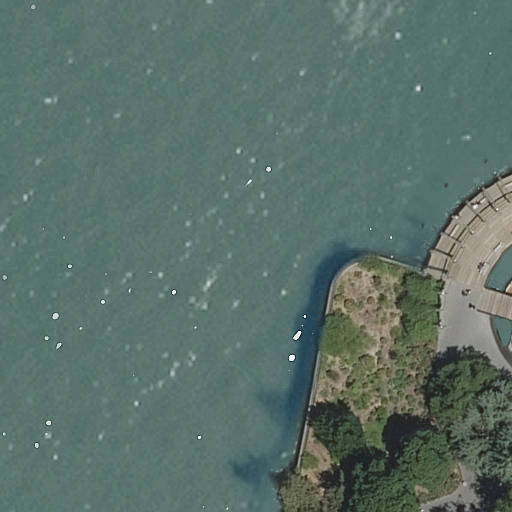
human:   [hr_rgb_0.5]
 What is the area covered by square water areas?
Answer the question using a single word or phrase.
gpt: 0m2

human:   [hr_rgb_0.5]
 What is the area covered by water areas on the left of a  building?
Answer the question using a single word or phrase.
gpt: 0m2

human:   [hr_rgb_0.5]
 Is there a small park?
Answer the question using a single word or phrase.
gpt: no

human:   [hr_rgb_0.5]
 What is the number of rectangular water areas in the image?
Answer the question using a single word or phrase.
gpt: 1

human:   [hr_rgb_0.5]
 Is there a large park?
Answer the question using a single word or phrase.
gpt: yes

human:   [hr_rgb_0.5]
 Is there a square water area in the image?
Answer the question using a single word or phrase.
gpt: no

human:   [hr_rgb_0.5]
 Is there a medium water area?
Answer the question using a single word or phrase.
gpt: no

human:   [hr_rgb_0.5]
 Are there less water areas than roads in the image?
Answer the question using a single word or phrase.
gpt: yes

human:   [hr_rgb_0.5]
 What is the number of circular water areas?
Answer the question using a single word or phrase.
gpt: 0

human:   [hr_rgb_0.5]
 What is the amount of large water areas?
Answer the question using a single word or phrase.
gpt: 2

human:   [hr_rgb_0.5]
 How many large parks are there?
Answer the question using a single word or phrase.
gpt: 1

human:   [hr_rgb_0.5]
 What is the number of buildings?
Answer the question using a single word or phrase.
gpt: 0

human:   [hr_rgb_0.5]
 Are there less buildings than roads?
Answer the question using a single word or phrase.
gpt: yes

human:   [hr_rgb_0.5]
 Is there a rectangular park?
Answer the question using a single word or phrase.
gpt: no

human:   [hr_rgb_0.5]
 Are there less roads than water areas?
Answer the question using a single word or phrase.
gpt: no

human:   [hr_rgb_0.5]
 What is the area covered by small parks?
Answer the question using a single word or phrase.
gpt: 0m2

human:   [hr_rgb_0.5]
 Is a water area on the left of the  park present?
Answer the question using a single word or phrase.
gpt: yes

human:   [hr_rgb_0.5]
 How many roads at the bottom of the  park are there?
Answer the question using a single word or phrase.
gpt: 3

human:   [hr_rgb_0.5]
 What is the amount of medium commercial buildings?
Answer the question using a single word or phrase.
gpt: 0

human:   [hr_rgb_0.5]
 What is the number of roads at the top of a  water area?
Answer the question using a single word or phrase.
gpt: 1

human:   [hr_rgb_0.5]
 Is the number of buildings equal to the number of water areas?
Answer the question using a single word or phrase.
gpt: no

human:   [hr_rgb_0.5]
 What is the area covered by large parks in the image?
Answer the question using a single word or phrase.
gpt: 5100m2

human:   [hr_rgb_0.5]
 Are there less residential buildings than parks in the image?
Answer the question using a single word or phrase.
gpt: yes

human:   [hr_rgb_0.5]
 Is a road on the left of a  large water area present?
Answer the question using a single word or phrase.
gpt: no

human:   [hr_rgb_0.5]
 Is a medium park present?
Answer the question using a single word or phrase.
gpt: no

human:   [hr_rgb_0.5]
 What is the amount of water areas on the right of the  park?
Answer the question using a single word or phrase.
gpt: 0

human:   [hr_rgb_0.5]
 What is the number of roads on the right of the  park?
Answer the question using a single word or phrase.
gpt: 0

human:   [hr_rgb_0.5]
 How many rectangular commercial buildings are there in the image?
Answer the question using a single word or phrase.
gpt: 0

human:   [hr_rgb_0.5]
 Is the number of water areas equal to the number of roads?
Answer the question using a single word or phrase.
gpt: no

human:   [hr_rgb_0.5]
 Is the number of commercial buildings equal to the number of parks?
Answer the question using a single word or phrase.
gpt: no

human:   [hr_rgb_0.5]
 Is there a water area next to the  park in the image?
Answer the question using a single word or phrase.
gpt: yes

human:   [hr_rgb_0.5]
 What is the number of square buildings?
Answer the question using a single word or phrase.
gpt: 0

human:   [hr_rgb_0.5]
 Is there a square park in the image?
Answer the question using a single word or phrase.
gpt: no

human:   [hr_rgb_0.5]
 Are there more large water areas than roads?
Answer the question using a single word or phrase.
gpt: no

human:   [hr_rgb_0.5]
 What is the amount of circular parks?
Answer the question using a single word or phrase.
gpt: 0

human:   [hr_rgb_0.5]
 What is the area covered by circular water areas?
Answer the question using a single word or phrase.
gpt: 0m2

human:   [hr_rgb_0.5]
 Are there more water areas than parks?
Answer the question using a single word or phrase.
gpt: yes